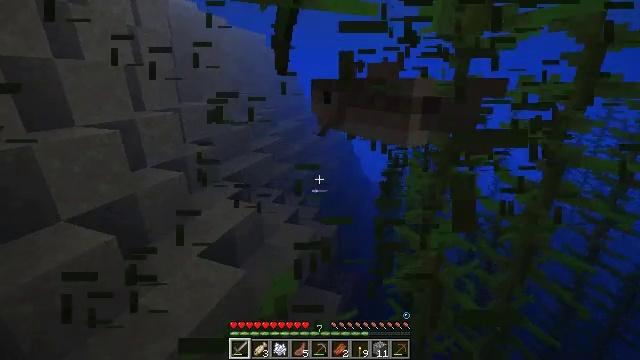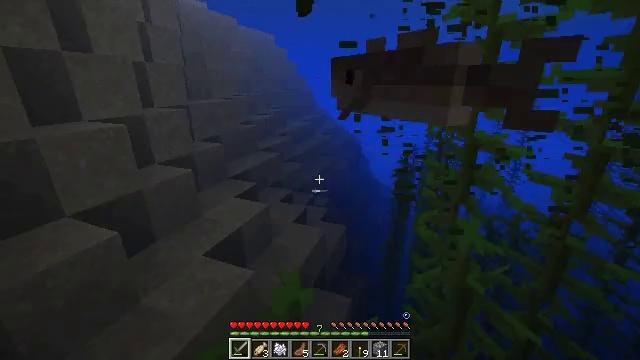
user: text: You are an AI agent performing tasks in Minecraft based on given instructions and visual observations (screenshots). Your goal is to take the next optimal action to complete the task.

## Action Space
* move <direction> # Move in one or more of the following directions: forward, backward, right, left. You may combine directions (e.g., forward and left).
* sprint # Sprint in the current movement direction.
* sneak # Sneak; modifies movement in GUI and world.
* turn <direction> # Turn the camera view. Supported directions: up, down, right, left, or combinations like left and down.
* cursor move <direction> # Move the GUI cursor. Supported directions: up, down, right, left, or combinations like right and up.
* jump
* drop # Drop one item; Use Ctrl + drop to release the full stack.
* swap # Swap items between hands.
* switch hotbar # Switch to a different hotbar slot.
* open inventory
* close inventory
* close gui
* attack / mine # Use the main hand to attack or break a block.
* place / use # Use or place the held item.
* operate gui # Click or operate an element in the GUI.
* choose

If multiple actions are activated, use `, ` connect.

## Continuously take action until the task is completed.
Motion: motion action
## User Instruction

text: Gather kelp plant by attacking it underwater.
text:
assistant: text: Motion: move forward, turn left
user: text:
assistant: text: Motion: jump